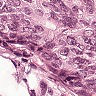
Metastatic tissue present: yes